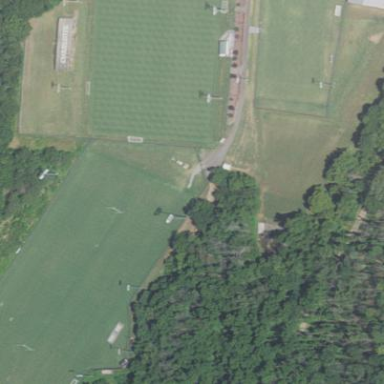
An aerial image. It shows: Soccer pitch for outdoor sports and leisure activities.